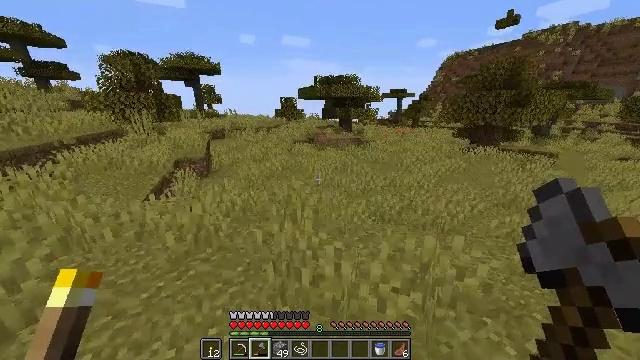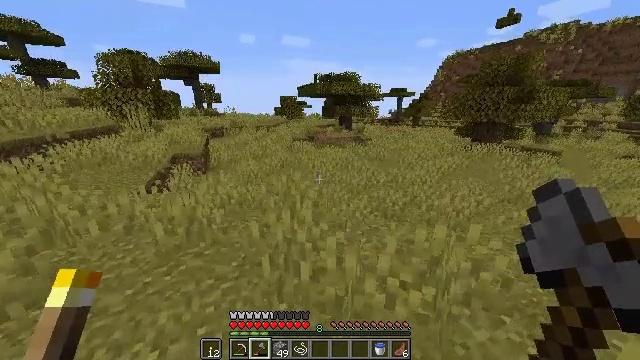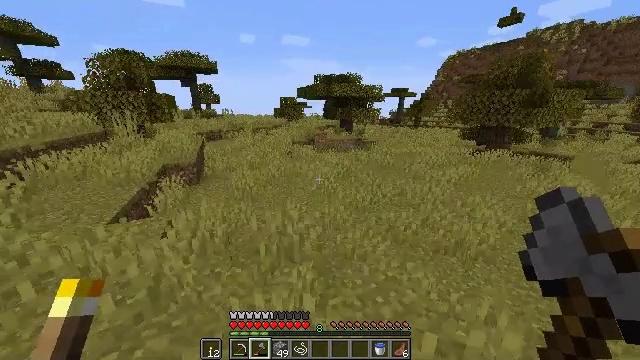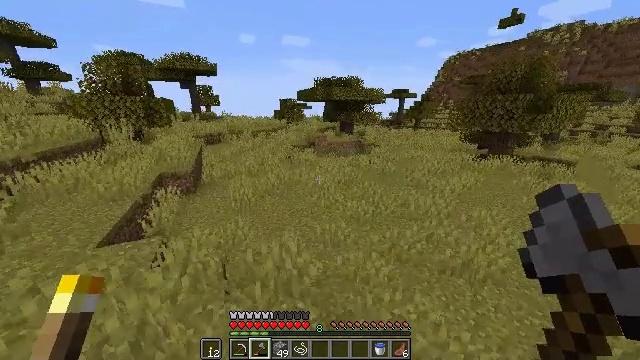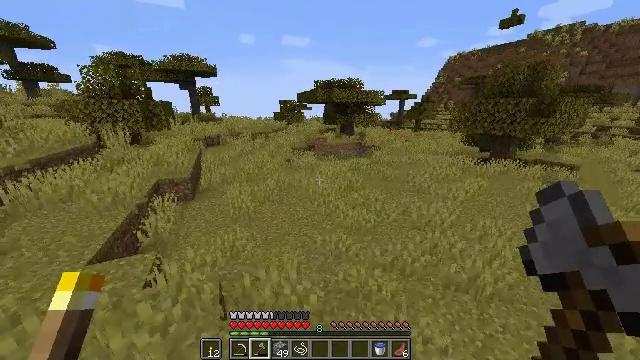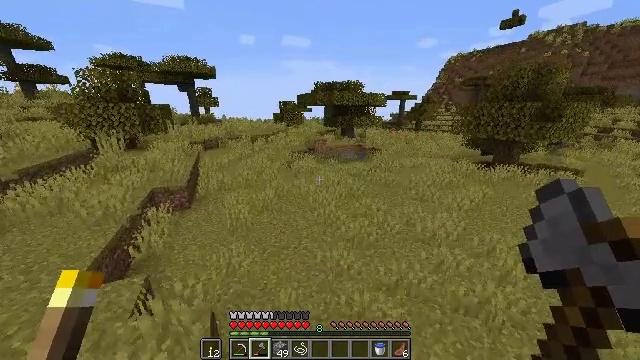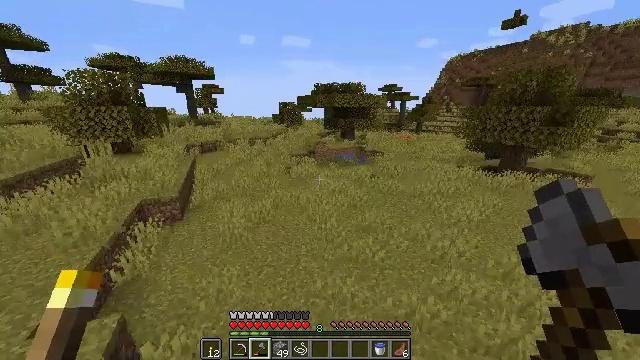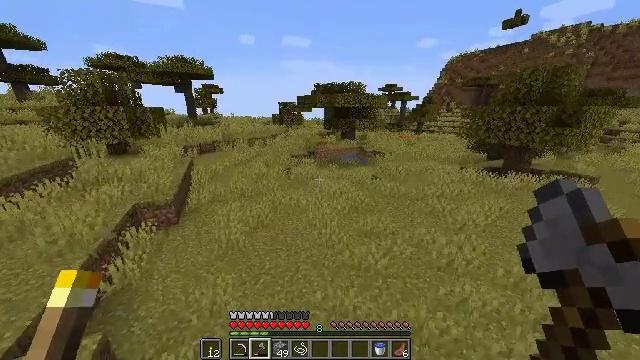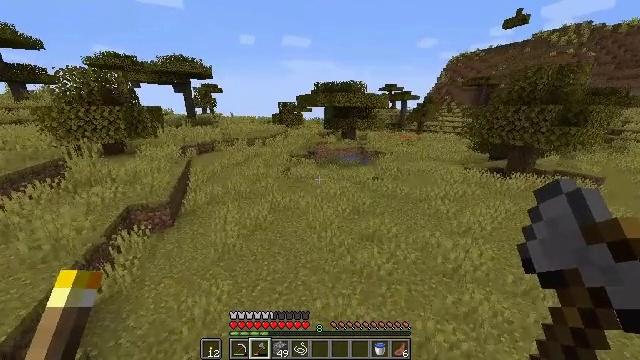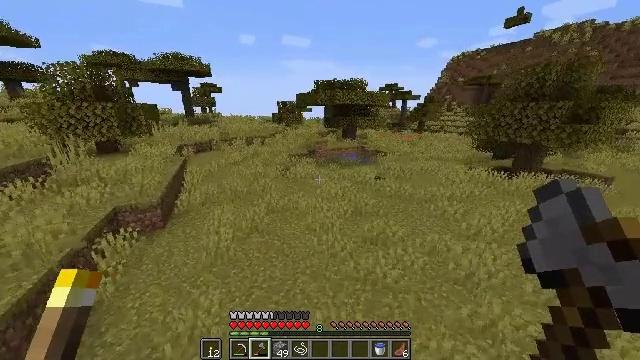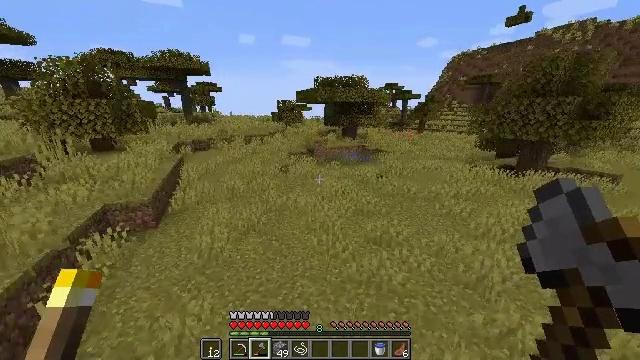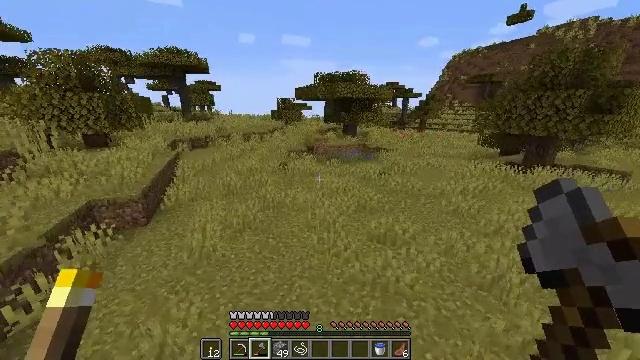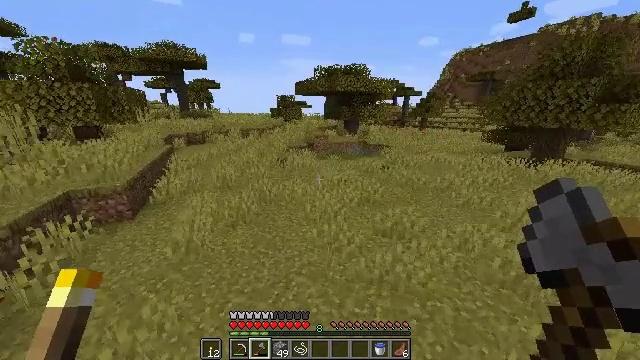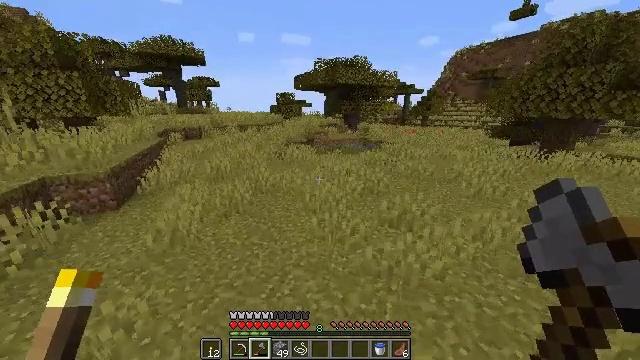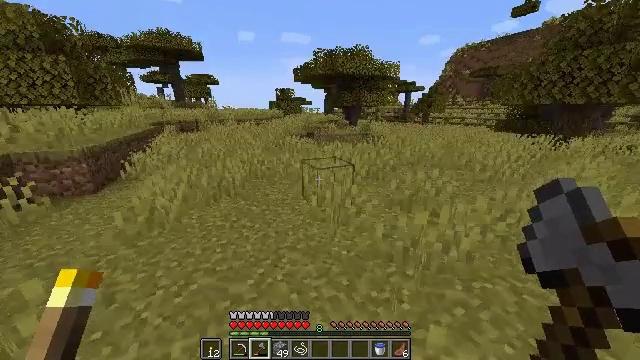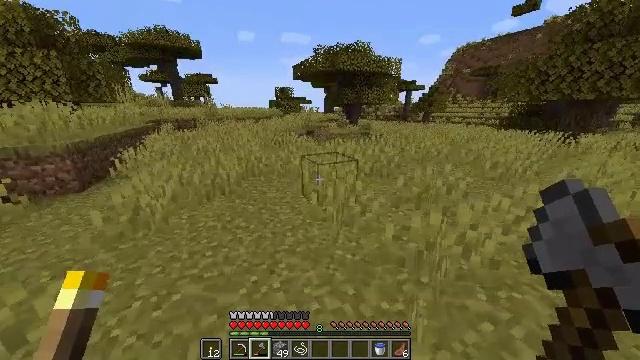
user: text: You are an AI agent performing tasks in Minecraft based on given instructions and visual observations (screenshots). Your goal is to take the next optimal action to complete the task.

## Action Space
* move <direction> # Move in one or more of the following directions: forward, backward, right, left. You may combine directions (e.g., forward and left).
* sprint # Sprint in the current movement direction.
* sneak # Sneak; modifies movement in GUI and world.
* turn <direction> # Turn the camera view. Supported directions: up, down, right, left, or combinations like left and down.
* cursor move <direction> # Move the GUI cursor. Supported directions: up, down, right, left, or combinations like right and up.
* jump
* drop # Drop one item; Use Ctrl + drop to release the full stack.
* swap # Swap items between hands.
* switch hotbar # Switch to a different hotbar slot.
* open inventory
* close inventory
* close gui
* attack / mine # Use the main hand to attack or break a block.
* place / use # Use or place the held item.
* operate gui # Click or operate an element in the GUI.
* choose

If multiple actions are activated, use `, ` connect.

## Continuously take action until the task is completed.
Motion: motion action
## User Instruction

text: Mine the orange carpet to pick it up.
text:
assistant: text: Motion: move forward, sprint, attack / mine, jump
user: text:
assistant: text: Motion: move forward, sprint, attack / mine, jump
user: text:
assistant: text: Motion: move forward, sprint, attack / mine, jump
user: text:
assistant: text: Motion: move forward, sprint, attack / mine, jump
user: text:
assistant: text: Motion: move forward, sprint, attack / mine, jump
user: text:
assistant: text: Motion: move forward, sprint, attack / mine, jump
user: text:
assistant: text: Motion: move forward, sprint, attack / mine, jump
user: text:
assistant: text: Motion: move forward, sprint, attack / mine, jump
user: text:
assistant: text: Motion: move forward, sprint, attack / mine, jump
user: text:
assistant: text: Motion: move forward, sprint, attack / mine, jump
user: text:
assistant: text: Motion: move forward, sprint, attack / mine, jump
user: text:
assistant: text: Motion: move forward, sprint, attack / mine, jump
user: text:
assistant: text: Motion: move forward, sprint, attack / mine, jump
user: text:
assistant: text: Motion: move forward, sprint, attack / mine, jump
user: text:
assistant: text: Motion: move forward, sprint, attack / mine, jump
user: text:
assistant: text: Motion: move forward, sprint, attack / mine, jump
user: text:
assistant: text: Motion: move forward, sprint, attack / mine, jump
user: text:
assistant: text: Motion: move forward, sprint, attack / mine, jump
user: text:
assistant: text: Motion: move forward, sprint, attack / mine, jump
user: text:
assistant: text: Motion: move forward, sprint, attack / mine, jump
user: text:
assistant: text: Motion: move forward, sprint, attack / mine, jump
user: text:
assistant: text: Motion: move forward, sprint, attack / mine, jump
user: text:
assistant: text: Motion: move forward, sprint, attack / mine, jump
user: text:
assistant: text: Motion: move forward, sprint, attack / mine, jump
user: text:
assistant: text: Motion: move forward, sprint, attack / mine, jump
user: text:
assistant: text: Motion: move forward, sprint, attack / mine, jump
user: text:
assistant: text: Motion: move forward, sprint, attack / mine, jump
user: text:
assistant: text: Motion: move forward and move left, sprint, attack / mine, jump
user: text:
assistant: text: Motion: move forward and move left, sprint, attack / mine, jump
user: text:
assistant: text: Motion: move forward and move left, sprint, attack / mine, jump